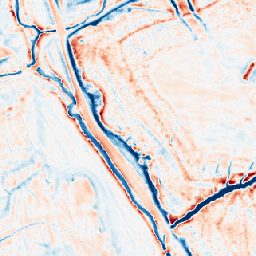
Category: edge_preserving
Decomposition family: guided
Decomposition parameters: radius: 4
eps: 0.1
Upsampling method: area
Upsampling parameters: scale: 8
Upsampling scale: 8